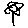
Label: flower